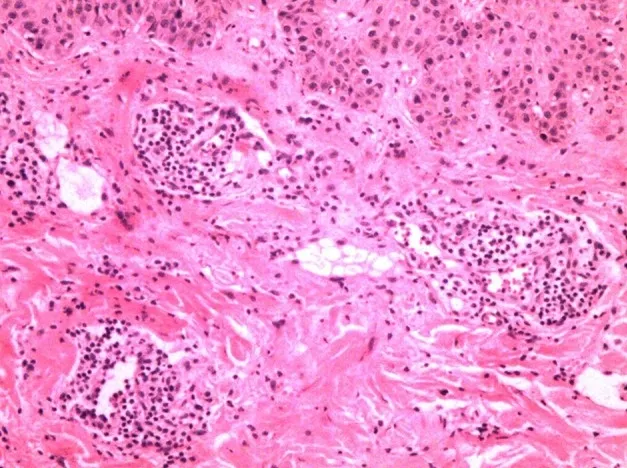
Extensively perivascular inflammatory cell infiltration with pathological biopsy of the skin lesion.
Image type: pathology (h&e)